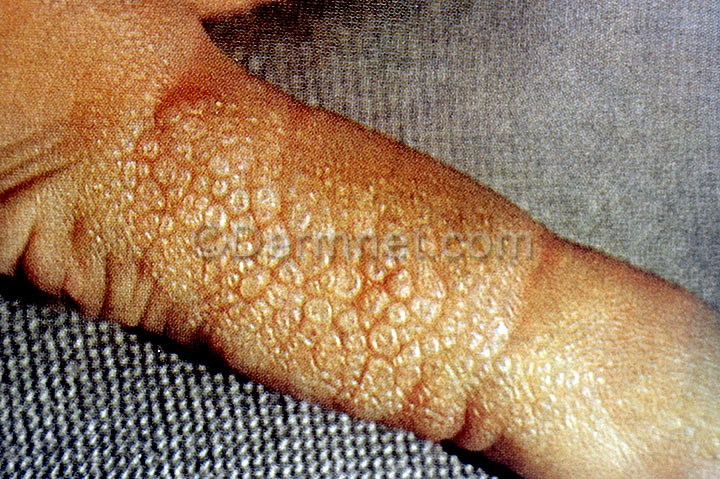
Disease: Systemic Disease